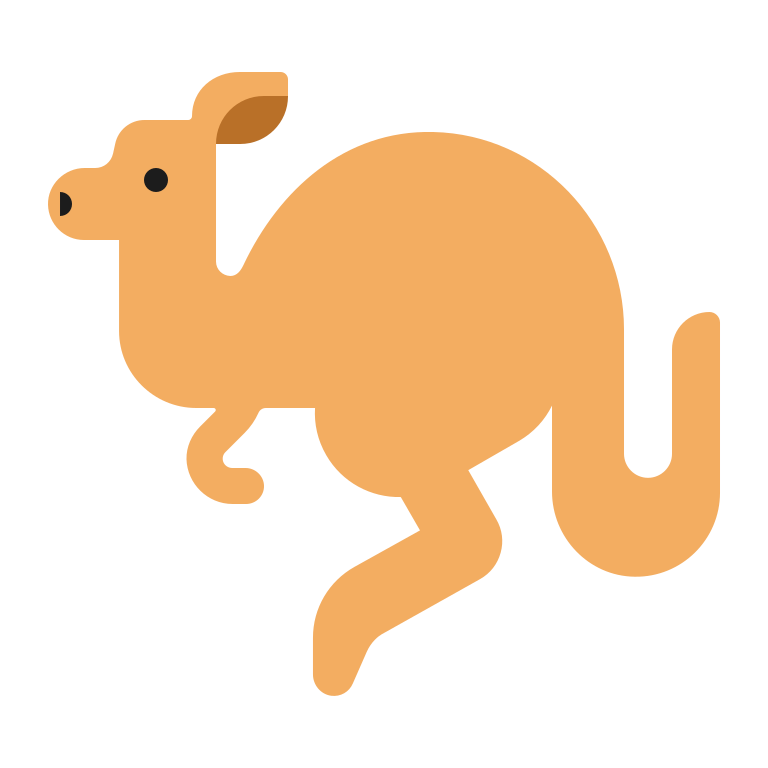
kangaroo flat